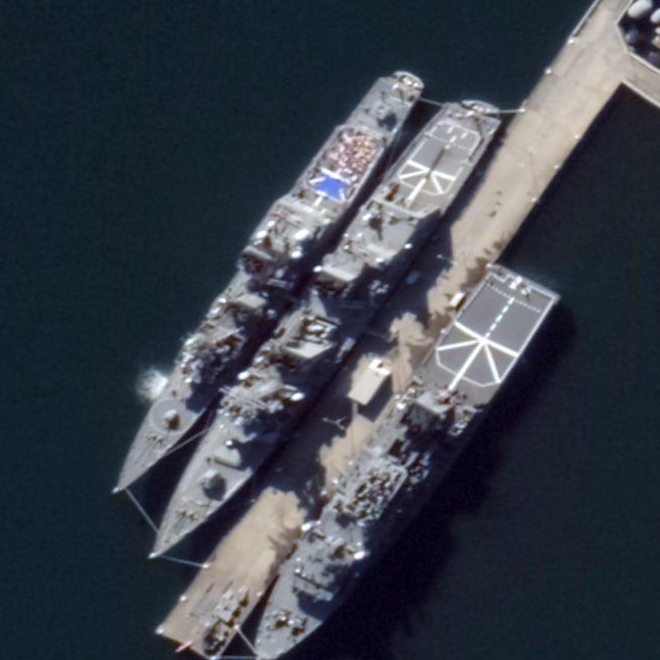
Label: destroyer